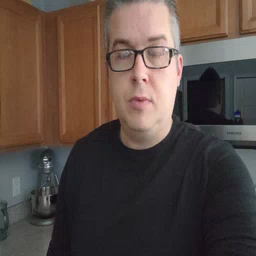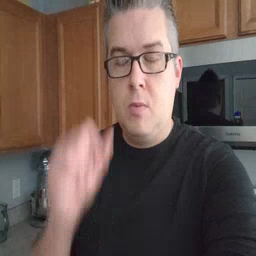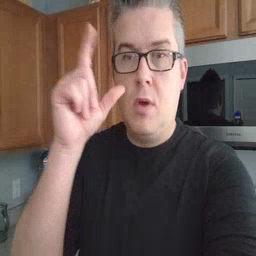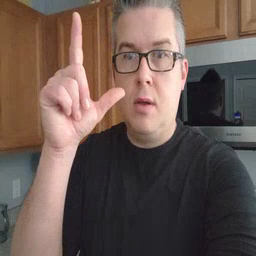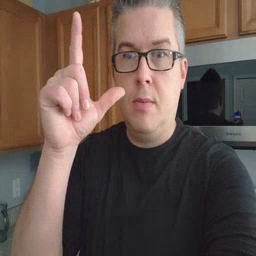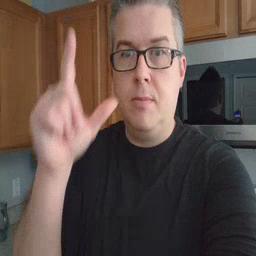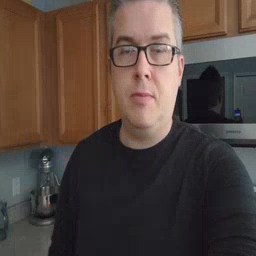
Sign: wake